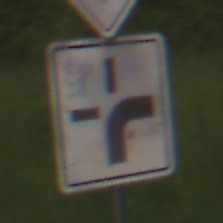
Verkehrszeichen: VerlaufVorfahrtsstrasse3
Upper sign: Vorfahrtsstrasse
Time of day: Midday
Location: Outdoor (RoadRail)
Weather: PartlyCloudy
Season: NotSpecified
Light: Natural